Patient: sex M, age 58
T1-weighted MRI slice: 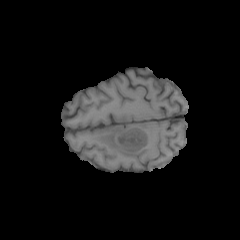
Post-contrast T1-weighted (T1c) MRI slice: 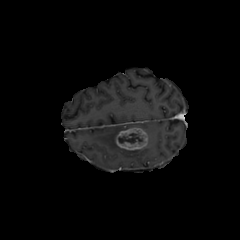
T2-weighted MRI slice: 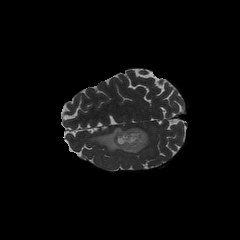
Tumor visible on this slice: yes
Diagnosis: Glioblastoma, IDH-wildtype
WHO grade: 4